Question: Please have a look at the following code
'''
import android.os.Bundle;
import android.app.ActionBar;
import android.app.Activity;
import android.graphics.Color;
import android.graphics.drawable.ColorDrawable;
import android.view.Menu;
import android.view.View;
import android.view.Window;
import android.widget.TextView;
public class Home extends Activity {
private TextView textView23;
@Override
protected void onCreate(Bundle savedInstanceState) {
super.onCreate(savedInstanceState);
//Removing the title bar
this.requestWindowFeature(Window.FEATURE_NO_TITLE);
setContentView(R.layout.activity_home);
//Setting up the Action Bar
ActionBar actionBar = getActionBar(); //to support lower version too
actionBar.setDisplayShowCustomEnabled(true);
View customView=getLayoutInflater().inflate(R.layout.window_title, null);
actionBar.setCustomView(customView);
actionBar.setBackgroundDrawable(new ColorDrawable(Color.WHITE));
textView23 = (TextView)findViewById(R.id.textView23);
textView23.setSelected(true);
}
@Override
public boolean onCreateOptionsMenu(Menu menu) {
// Inflate the menu; this adds items to the action bar if it is present.
getMenuInflater().inflate(R.menu.home, menu);
return true;
}
}
'''
I am removing the title bar of the app here. But, as soon as this code get executed, I am getting the following error.
'''
10-30 08:09:58.480: E/AndroidRuntime(2747): FATAL EXCEPTION: main
10-30 08:09:58.480: E/AndroidRuntime(2747): java.lang.RuntimeException: Unable to start activity ComponentInfo{com.xx.xx/com.xx.xx.Home}: java.lang.NullPointerException
10-30 08:09:58.480: E/AndroidRuntime(2747): at android.app.ActivityThread.performLaunchActivity(ActivityThread.java:2180)
10-30 08:09:58.480: E/AndroidRuntime(2747): at android.app.ActivityThread.handleLaunchActivity(ActivityThread.java:2230)
10-30 08:09:58.480: E/AndroidRuntime(2747): at android.app.ActivityThread.access$600(ActivityThread.java:141)
10-30 08:09:58.480: E/AndroidRuntime(2747): at android.app.ActivityThread$H.handleMessage(ActivityThread.java:1234)
10-30 08:09:58.480: E/AndroidRuntime(2747): at android.os.Handler.dispatchMessage(Handler.java:99)
10-30 08:09:58.480: E/AndroidRuntime(2747): at android.os.Looper.loop(Looper.java:137)
10-30 08:09:58.480: E/AndroidRuntime(2747): at android.app.ActivityThread.main(ActivityThread.java:5041)
10-30 08:09:58.480: E/AndroidRuntime(2747): at java.lang.reflect.Method.invokeNative(Native Method)
10-30 08:09:58.480: E/AndroidRuntime(2747): at java.lang.reflect.Method.invoke(Method.java:511)
10-30 08:09:58.480: E/AndroidRuntime(2747): at com.android.internal.os.ZygoteInit$MethodAndArgsCaller.run(ZygoteInit.java:793)
10-30 08:09:58.480: E/AndroidRuntime(2747): at com.android.internal.os.ZygoteInit.main(ZygoteInit.java:560)
10-30 08:09:58.480: E/AndroidRuntime(2747): at dalvik.system.NativeStart.main(Native Method)
10-30 08:09:58.480: E/AndroidRuntime(2747): Caused by: java.lang.NullPointerException
10-30 08:09:58.480: E/AndroidRuntime(2747): at com.xx.xx.Home.onCreate(Home.java:29)
10-30 08:09:58.480: E/AndroidRuntime(2747): at android.app.Activity.performCreate(Activity.java:5104)
10-30 08:09:58.480: E/AndroidRuntime(2747): at android.app.Instrumentation.callActivityOnCreate(Instrumentation.java:1080)
10-30 08:09:58.480: E/AndroidRuntime(2747): at android.app.ActivityThread.performLaunchActivity(ActivityThread.java:2144)
10-30 08:09:58.480: E/AndroidRuntime(2747): ... 11 more
'''
I am trying to do this because of the following output

As you can see, the app title and my Action bar, both are getting displayed. I do not want the app title, or the title image.
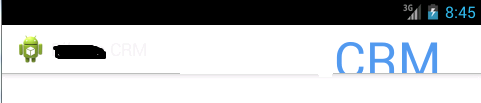
Answer: Without Title you can not use ActionBar. So remove the line
'''
this.requestWindowFeature(Window.FEATURE_NO_TITLE);
'''
Your main purpose is to remove title and icon from Title bar then use below code
'''
ActionBar actionBar = getActionBar(); //to support lower version too
actionBar.setDisplayShowHomeEnabled(false); // Remove icon
actionBar.setDisplayShowTitleEnabled(false); // Remove title text
actionBar.setDisplayShowCustomEnabled(true);
View customView=getLayoutInflater().inflate(R.layout.window_title, null);
actionBar.setCustomView(customView);
actionBar.setBackgroundDrawable(new ColorDrawable(Color.WHITE));
'''